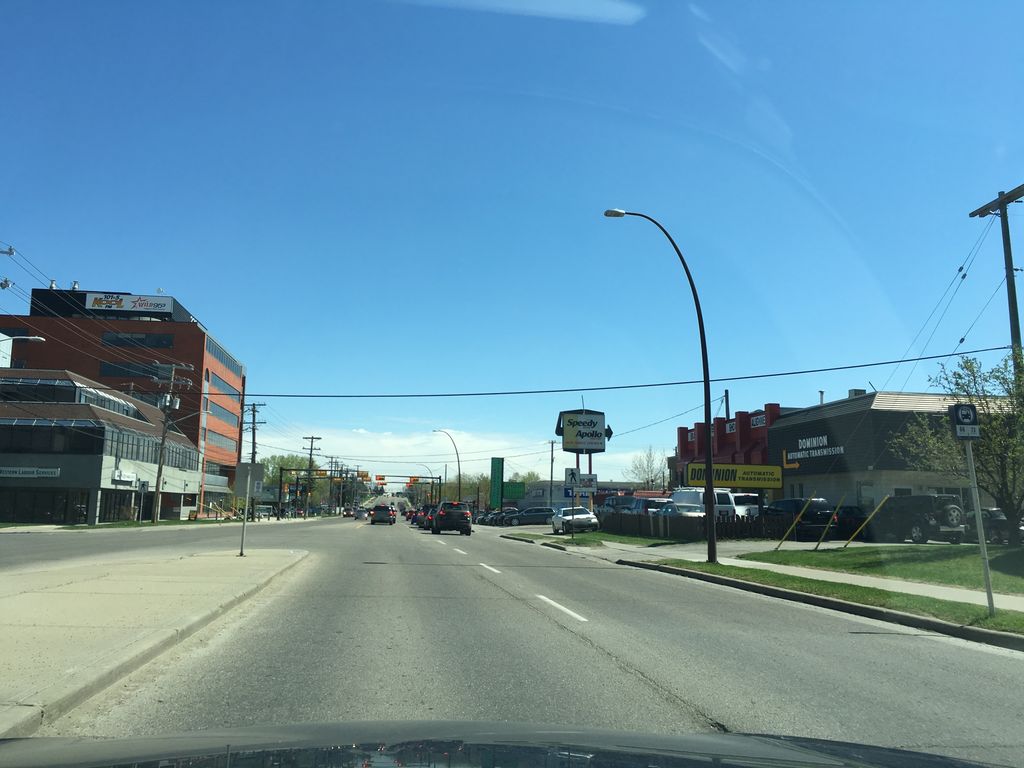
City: calgary